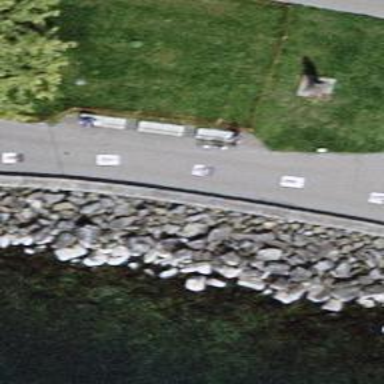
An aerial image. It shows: White bench.